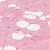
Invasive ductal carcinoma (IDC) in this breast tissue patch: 0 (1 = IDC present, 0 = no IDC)